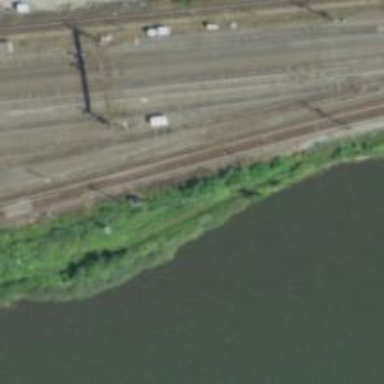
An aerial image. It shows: Abandoned railway yard.